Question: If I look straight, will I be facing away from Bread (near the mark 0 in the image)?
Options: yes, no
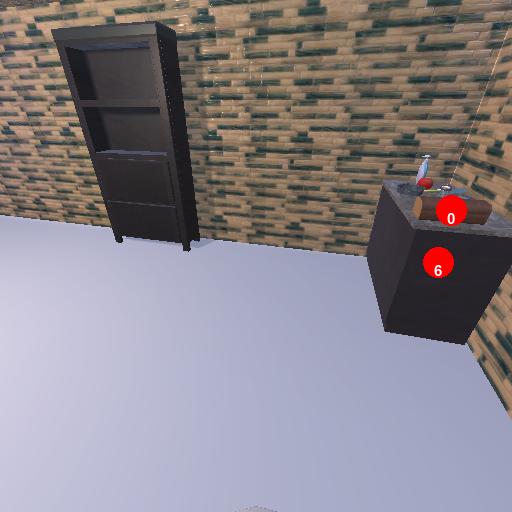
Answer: yes